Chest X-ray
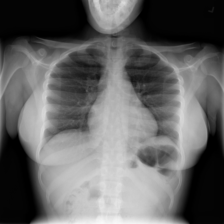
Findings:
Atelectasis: negative
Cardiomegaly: negative
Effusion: negative
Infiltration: negative
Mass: negative
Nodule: negative
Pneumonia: negative
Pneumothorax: negative
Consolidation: negative
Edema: negative
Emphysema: negative
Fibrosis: negative
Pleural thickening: negative
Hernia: negative